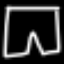
Label: pants